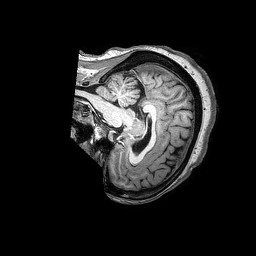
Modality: T1w
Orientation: sagittal
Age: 51
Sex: female
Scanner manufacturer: philips
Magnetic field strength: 3 T
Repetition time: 0.006793 s
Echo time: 0.00313 s